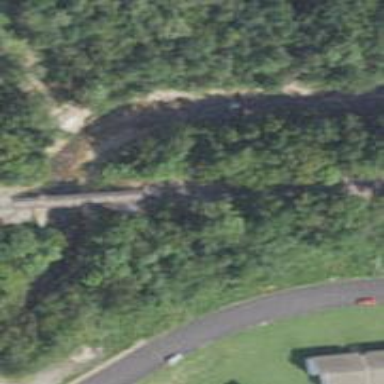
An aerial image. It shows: Path crossing trestle bridge.